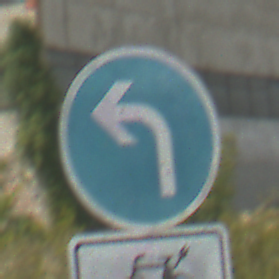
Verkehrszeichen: VorgeschriebeneFahrtrichtungLinks
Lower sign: EinspurigeFahrzeugeFrei4
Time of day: Midday
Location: Outdoor (Suburban)
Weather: PartlyCloudy
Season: Summer
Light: Natural